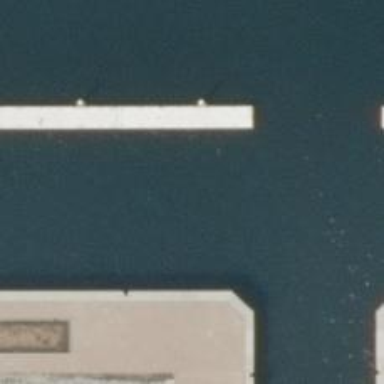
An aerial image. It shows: Man-made pier.